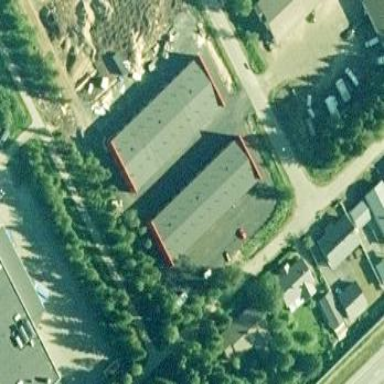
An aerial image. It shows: Warehouse.